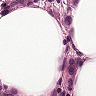
Metastatic tissue present: yes